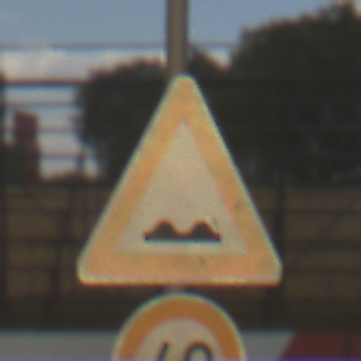
Verkehrszeichen: UnebeneFahrbahn
Zusatzzeichen unten: Geschwindigkeit40
Umgebung: Outdoor, RoadRail
Tageszeit: MorningAfternoon
Wetter: PartlyCloudy
Licht: Natural
Jahreszeit: NotSpecified
Kontrast: LowContrast